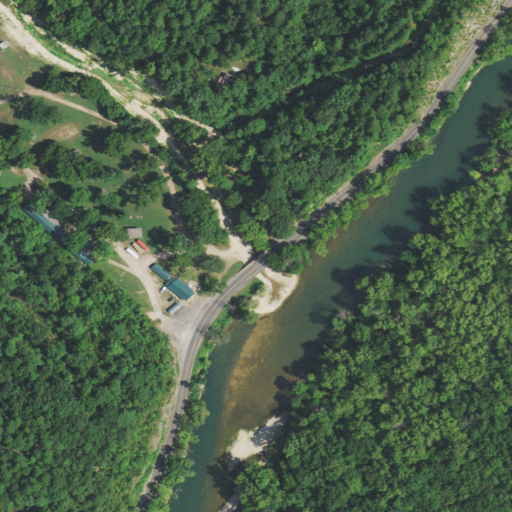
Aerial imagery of valley in Oklahoma named Peavine Hollow containing deciduous forest, open water, woody wetlands, open development, mixed forest, pasture, low intensity development, grassland, medium intensity development, and evergreen forest